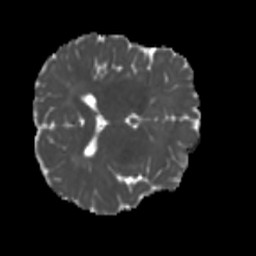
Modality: MD
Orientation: axial
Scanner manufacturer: siemens
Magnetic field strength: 3 T
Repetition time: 4 s
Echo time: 0.0594 s